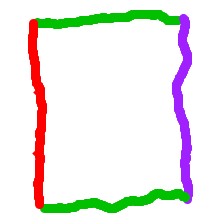
Shape: rectangle